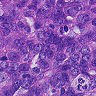
Metastatic tissue present: yes